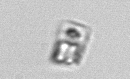
Label: Bacillariophyceae_morphotype1